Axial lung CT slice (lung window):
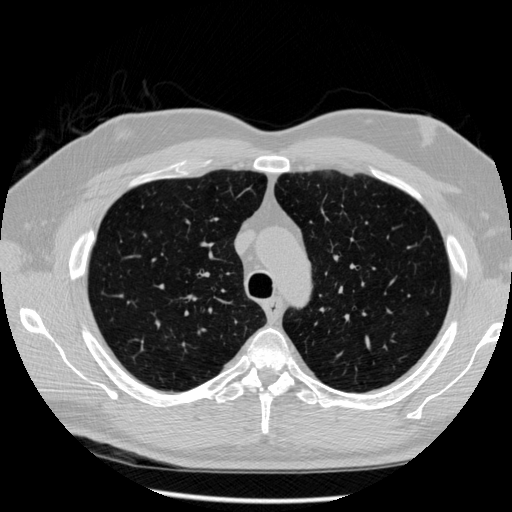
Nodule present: no